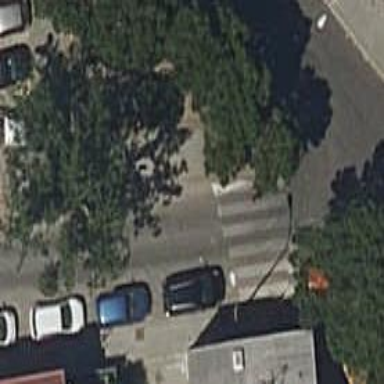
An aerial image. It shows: Sidewalk.